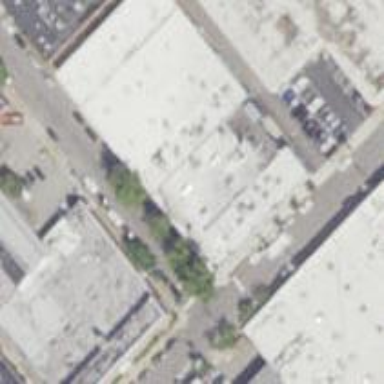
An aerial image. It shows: Industrial building.